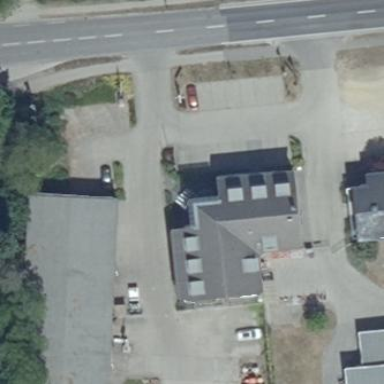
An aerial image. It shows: Building.